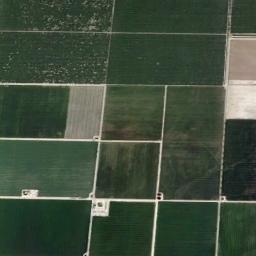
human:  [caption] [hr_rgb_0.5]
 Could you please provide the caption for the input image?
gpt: There are some green and bare rectangular farmland .

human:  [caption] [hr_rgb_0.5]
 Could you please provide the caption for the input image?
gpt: Some green rectangular farmlands are arranged in neat rows .

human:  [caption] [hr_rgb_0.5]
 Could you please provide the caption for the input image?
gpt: More than ten neatly arranged green, Khaki and light brown mixed rectangular farmlands of different sizes .

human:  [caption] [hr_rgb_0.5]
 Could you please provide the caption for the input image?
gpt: There are many rectangular farmlands of different sizes and shades .

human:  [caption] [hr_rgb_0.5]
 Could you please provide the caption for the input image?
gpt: There are many green rectangular farmlands .